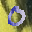
Label: 0